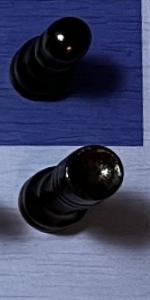
Label: Rook_Black